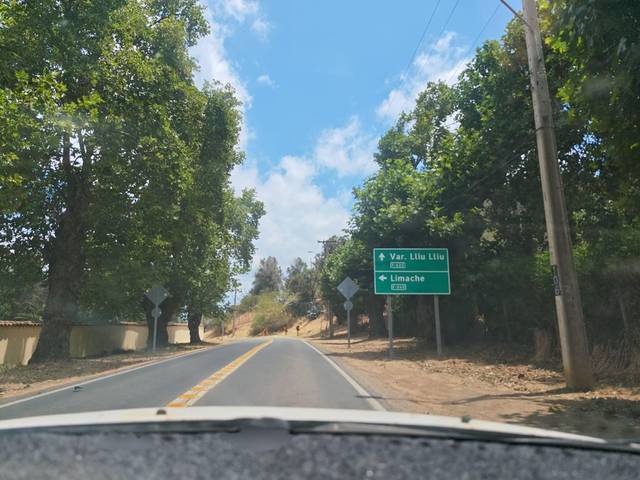
Region: Chile
Coordinates: -33.063, -71.211